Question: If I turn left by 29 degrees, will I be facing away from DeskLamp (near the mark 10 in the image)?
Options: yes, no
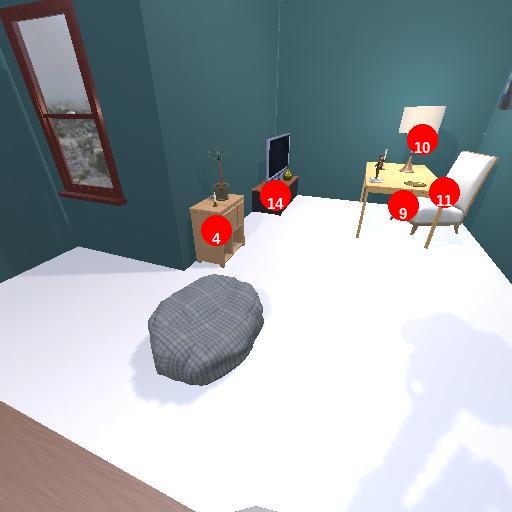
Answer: yes